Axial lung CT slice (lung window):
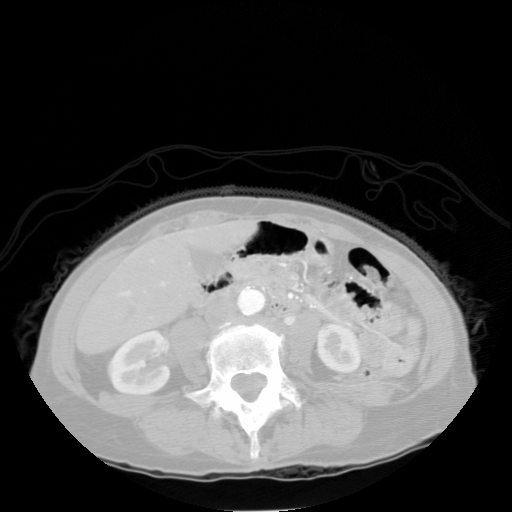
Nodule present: no